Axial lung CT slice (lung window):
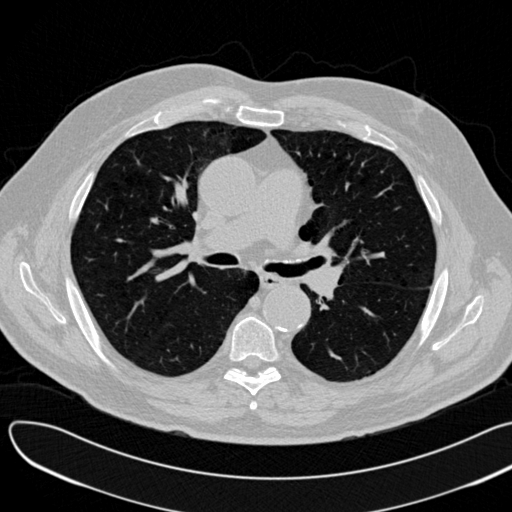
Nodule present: no